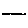
Label: line